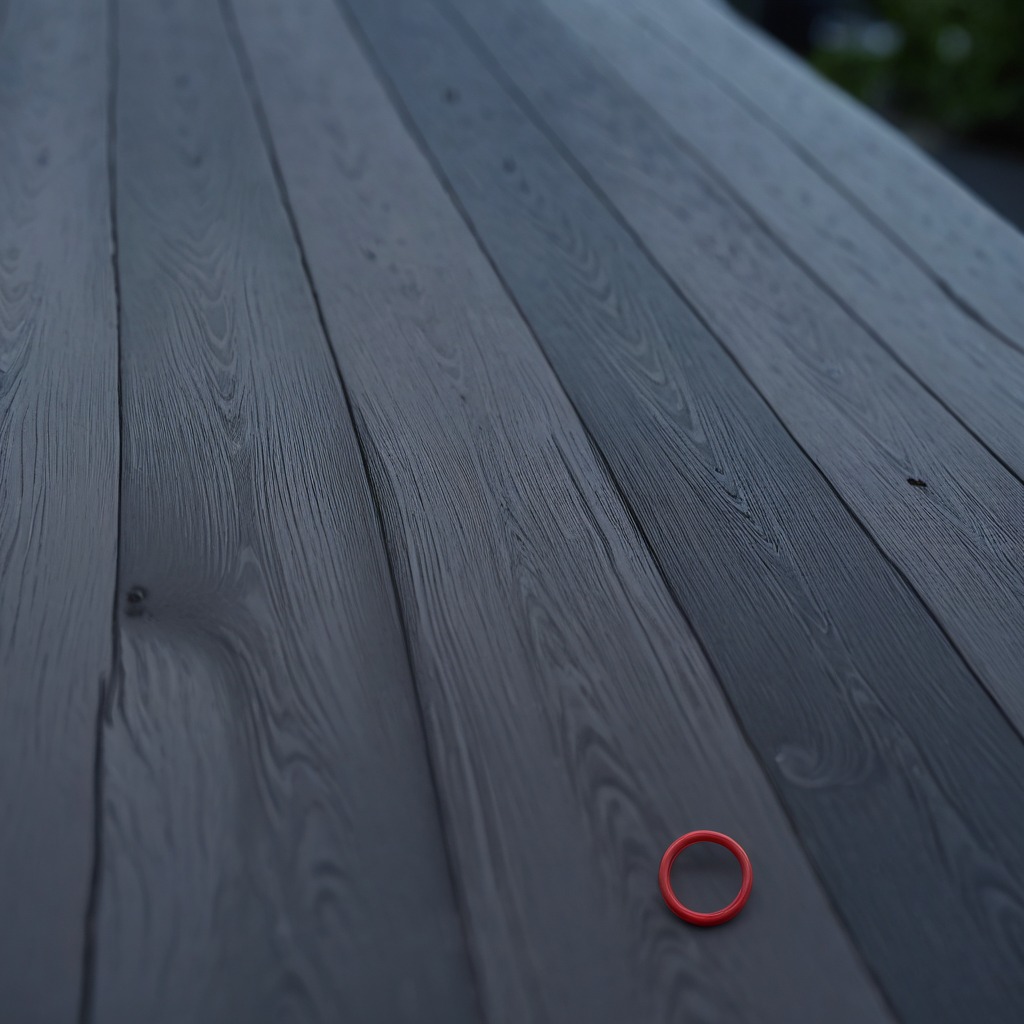
A rubber O-ring is lying on the old table in a small garage at twilight.